Question:
Have followed all the rules, according to this <URL>
and have developed some pages based on this. But when coding for this page I am not able to figure out what I am doing wrong here,while seeing preview of all screens, some screens are showing the proper result while some are not.
What can be reason for this much space above and below image banner that too in some screens while some are showing proper.
Here is the code snippet
'''
<ScrollView xmlns:android="http://schemas.android.com/apk/res/android"
android:layout_width="match_parent"
android:layout_height="wrap_content"
android:background="#e4e6e3"
android:orientation="vertical" >
<RelativeLayout
android:layout_width="match_parent"
android:layout_height="match_parent"
android:background="#e4e6e3"
android:orientation="vertical"
android:padding="5dp" >
<LinearLayout
android:id="@+id/homeLinearButtons"
android:layout_width="match_parent"
android:layout_height="wrap_content"
android:orientation="vertical"
android:paddingLeft="1.5dp"
android:paddingRight="1.5dp" >
<TableRow
android:layout_width="match_parent"
android:layout_height="wrap_content" >
<Button
android:layout_width="0dp"
android:layout_height="wrap_content"
android:layout_weight="1" />
<Button
android:layout_width="0dp"
android:layout_height="wrap_content"
android:layout_weight="1" />
</TableRow>
<TableRow
android:layout_width="match_parent"
android:layout_height="wrap_content"
android:layout_marginTop="3dp" >
<Button
android:layout_width="0dp"
android:layout_height="wrap_content"
android:layout_weight="1" />
<Button
android:layout_width="0dp"
android:layout_height="wrap_content"
android:layout_weight="1" />
</TableRow>
</LinearLayout>
<ViewFlipper
android:id="@+id/homeView_flipper"
android:layout_width="fill_parent"
android:layout_height="wrap_content"
android:layout_below="@id/homeLinearButtons" >
<!-- Layout 1 for 1st Screen -->
<LinearLayout
android:layout_width="fill_parent"
android:layout_height="wrap_content"
android:fitsSystemWindows="true" >
<ImageView
android:layout_width="fill_parent"
android:layout_height="wrap_content"
android:src="@drawable/banner" />
</LinearLayout>
<!-- Layout 2 for 2nd Screen -->
<LinearLayout
android:layout_width="fill_parent"
android:layout_height="wrap_content" >
<ImageView
android:layout_width="fill_parent"
android:layout_height="wrap_content"
android:src="@drawable/banner2" />
</LinearLayout>
<!-- Layout 3 for 3rd Screen -->
<LinearLayout
android:layout_width="fill_parent"
android:layout_height="wrap_content" >
<ImageView
android:layout_width="fill_parent"
android:layout_height="wrap_content"
android:src="@drawable/banner3" />
</LinearLayout>
</ViewFlipper>
<LinearLayout
android:id="@+id/homeLinearCategories"
android:layout_width="match_parent"
android:layout_height="wrap_content"
android:layout_below="@id/homeView_flipper"
android:layout_marginTop="10dp"
android:orientation="vertical" >
<TableRow
android:layout_width="match_parent"
android:layout_height="wrap_content"
android:layout_margin="5dp"
android:background="#ffffff" >
<TextView
android:layout_width="0dp"
android:layout_height="wrap_content"
android:layout_weight="1"
android:paddingLeft="10dp"
android:paddingRight="10dp"
android:paddingStart="10dp"
android:text="All Categories"
android:textColor="#616161"
android:textSize="18sp" />
<Button
android:id="@+id/homeBtnSeeMoreCat"
style="@style/btn_peacock_blue"
android:layout_width="0dp"
android:layout_height="wrap_content"
android:layout_weight=".4"
android:text="See More"
android:textColor="#095c49" />
</TableRow>
</LinearLayout>
<LinearLayout
android:id="@+id/homeListCategories"
android:layout_width="fill_parent"
android:layout_height="wrap_content"
android:layout_below="@id/homeLinearCategories"
android:layout_marginBottom="1.5dp"
android:layout_marginTop="5dp"
android:background="@drawable/prod_card_view_bg"
android:orientation="horizontal" >
</LinearLayout>
<LinearLayout
android:id="@+id/homeLinearRecommended"
android:layout_width="match_parent"
android:layout_height="wrap_content"
android:layout_below="@id/homeListCategories"
android:layout_marginTop="15dp"
android:orientation="vertical" >
<TableRow
android:layout_width="match_parent"
android:layout_height="wrap_content"
android:layout_margin="5dp"
android:background="#ffffff" >
<TextView
android:layout_width="0dp"
android:layout_height="wrap_content"
android:layout_weight="1"
android:paddingLeft="10dp"
android:paddingRight="10dp"
android:paddingStart="10dp"
android:text="Recommended For You"
android:textColor="#616161"
android:textSize="18sp" />
<Button
android:id="@+id/homeBtnSeeMoreRecom"
style="@style/btn_peacock_blue"
android:layout_width="0dp"
android:layout_height="wrap_content"
android:layout_weight=".4"
android:text="See More"
android:textColor="#095c49" />
</TableRow>
</LinearLayout>
<LinearLayout
android:id="@+id/homeListRecommended"
android:layout_width="fill_parent"
android:layout_height="wrap_content"
android:layout_below="@id/homeLinearRecommended"
android:layout_marginBottom="1.5dp"
android:layout_marginTop="5dp"
android:background="@drawable/prod_card_view_bg"
android:orientation="horizontal" >
</LinearLayout>
</RelativeLayout>
</ScrollView>
'''
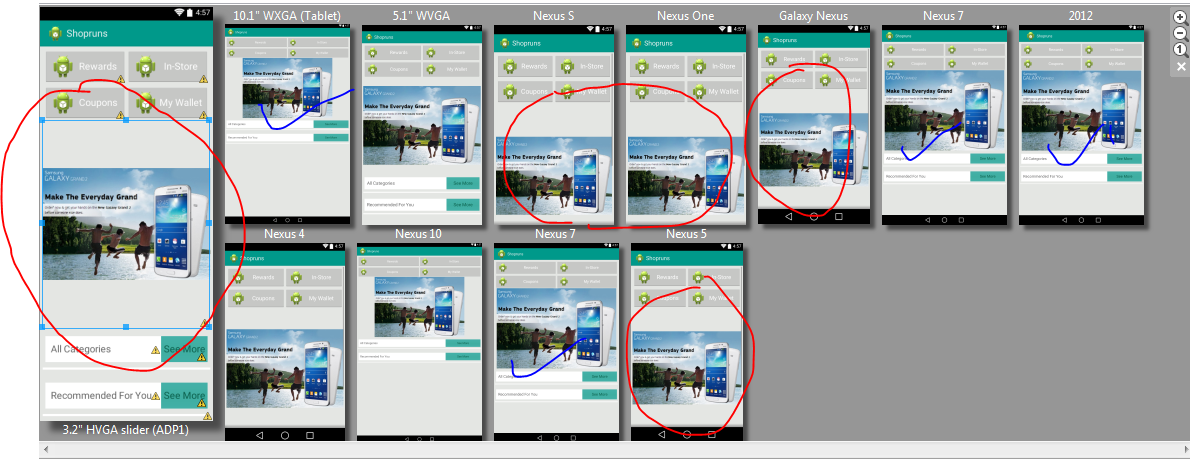
Answer: Seems like you're missing the attribute 'android:adjustViewBounds="true"' in your Banner 'ImageView'.
### Result:
'''
<ImageView
android:layout_width="fill_parent"
android:layout_height="wrap_content"
android:adjustViewBounds="true"
android:src="@drawable/banner3" />
'''
And right from the <URL> what this xml-attribute does:
> Set this to true if you want the ImageView to adjust its bounds to
preserve the aspect ratio of its drawable.
In your first screenshot you can see that your blocks out an area greater than it's size (blue line). With the View will be wrapped properly.